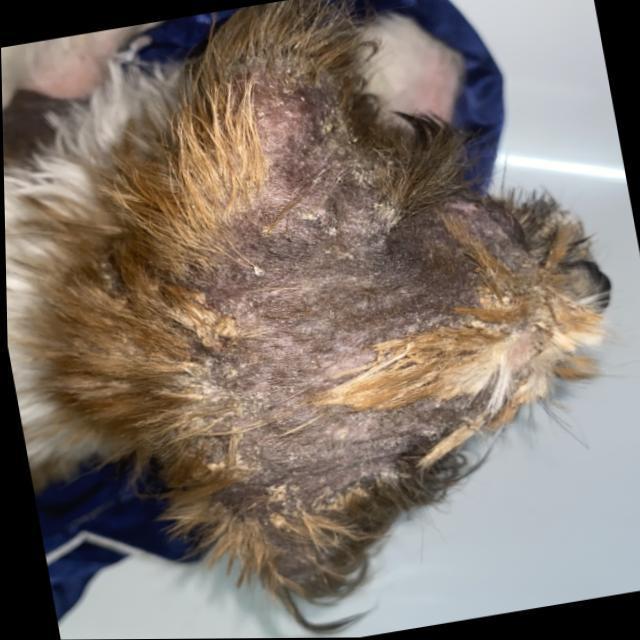
Canine demodicosis (Demodex mange) — caused by Demodex canis mites. Presents with alopecia, follicular papules, pustules, and comedones. Often localized on face and forelimbs.